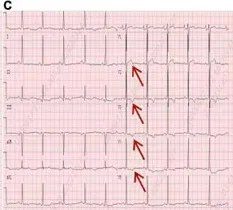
(C) An electrocardiogram before discharge showed the normalization of ST segment and T wave (arrows).
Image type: electrography (ekg)